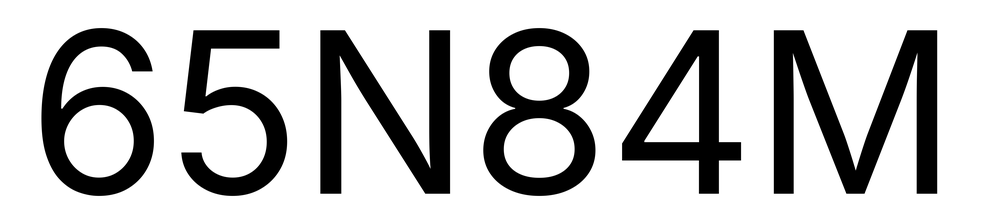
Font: Inter_Regular